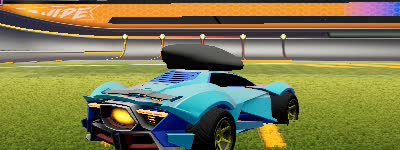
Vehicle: werewolf